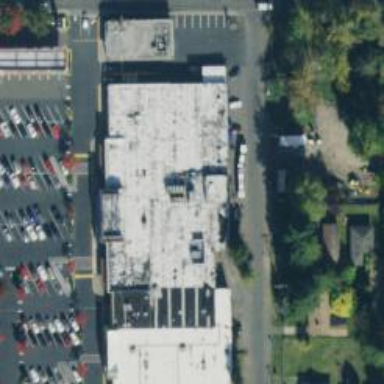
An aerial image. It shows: Retail building with flat roof.